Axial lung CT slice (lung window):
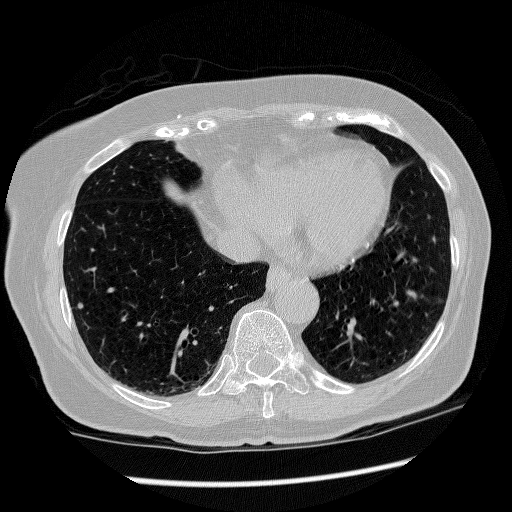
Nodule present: yes
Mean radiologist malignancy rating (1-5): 3